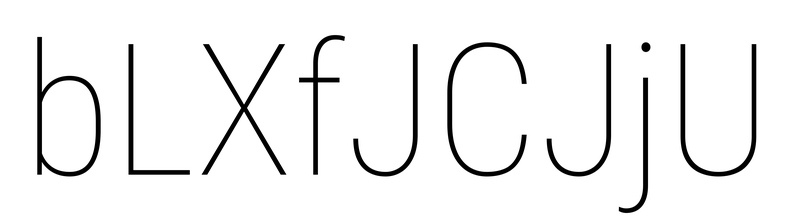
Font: Roboto_Condensed_Thin